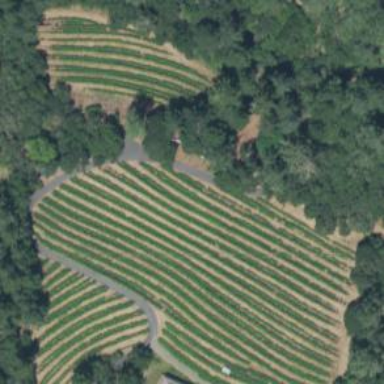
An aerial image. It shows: Vineyard with wine grapes as the main crop.